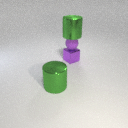
small purple rubber sphere above small purple metal cube